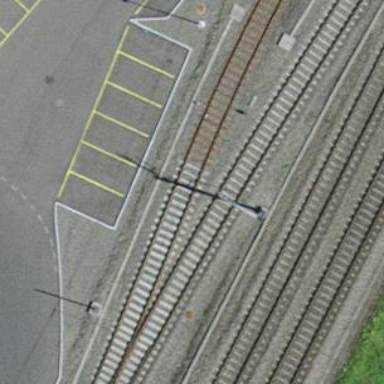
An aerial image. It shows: Single-track railway spur.